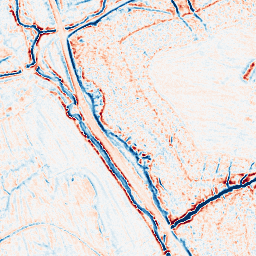
Category: edge_preserving
Decomposition family: bilateral
Decomposition parameters: d: 9
sigma_color: 25
sigma_space: 25
Upsampling method: edge_directed
Upsampling parameters: scale: 2
Upsampling scale: 2